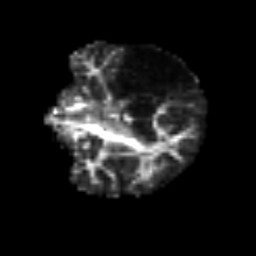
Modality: FA
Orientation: coronal
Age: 64
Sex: male
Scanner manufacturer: siemens
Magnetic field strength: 3 T
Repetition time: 3.2 s
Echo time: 0.081 s